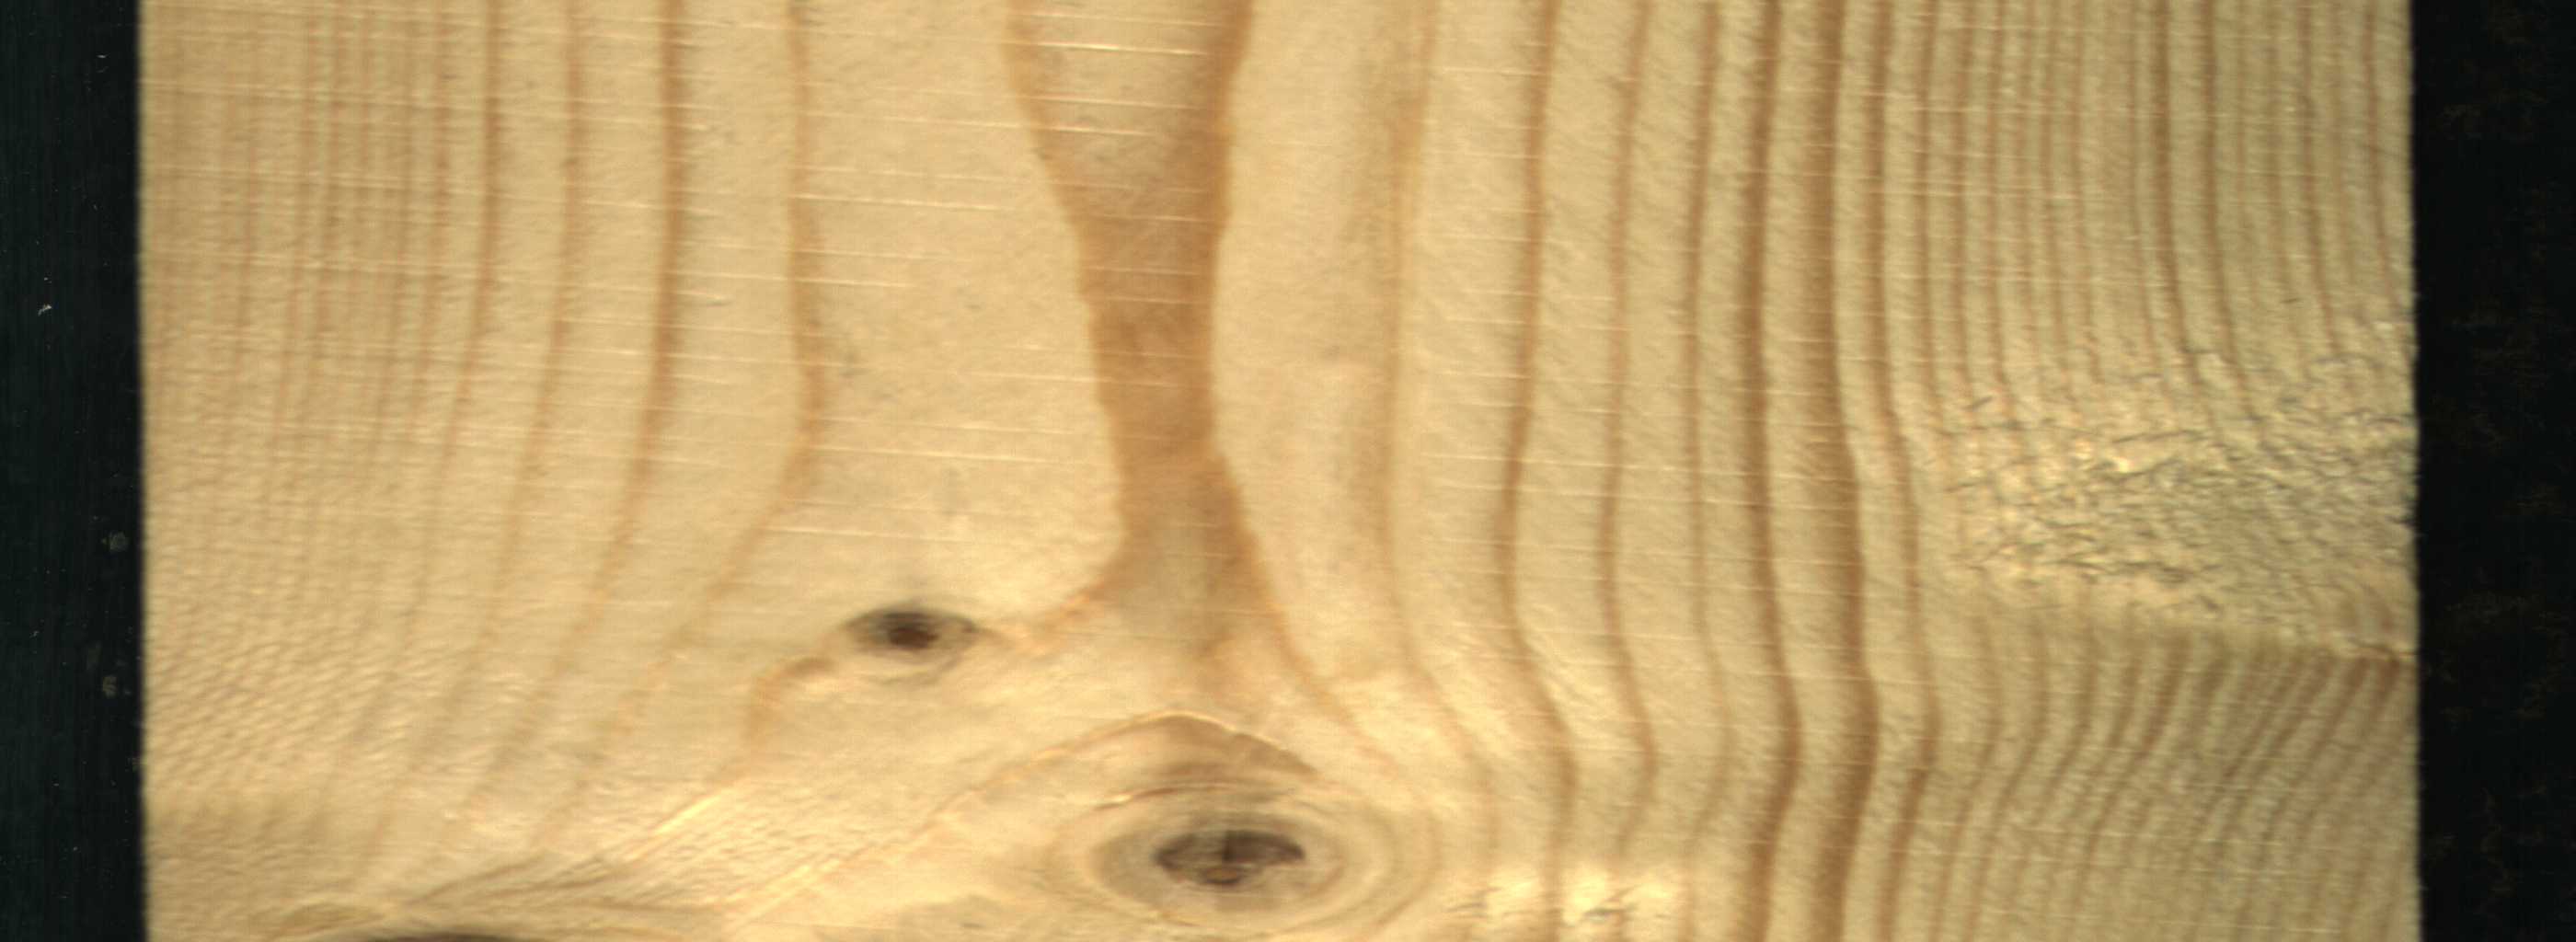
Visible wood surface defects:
Live_Knot
Live_Knot
Live_Knot